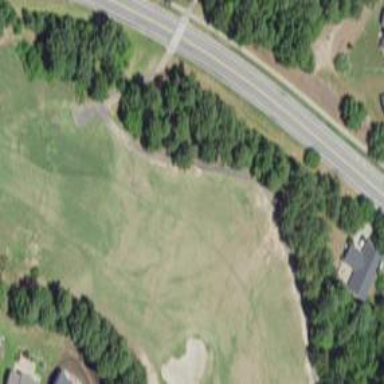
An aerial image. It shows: Service road designated as golf cart path.